Question: Can any one tell me how can I create the back button in my portlet. Are there any existing tags to create the back button which looks like as shared below.

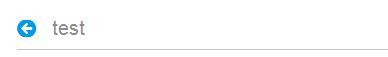
Answer: Solution as mentioned in below post should work.
<URL>
Liferay uses back URL in many of its default portlets.
For example, You can refer sources for message board portlet - view.jsp, edit_category.jsp
If you use to move from first JSP to second JSP, then backURL should be passed as argument in first JSP and retrieve in second JSP to use inside liferay-ui:header tag.
For example,
'''
<portlet:renderURL var="varURL">
<portlet:param name="mvcPath" value="<second-JSP-URL>"></portlet:param>
<portlet:param name="backURL" value="<%= themeDisplay.getURLCurrent() %>"></portlet:param>
</portlet:renderURL>
'''